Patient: sex F, age 58
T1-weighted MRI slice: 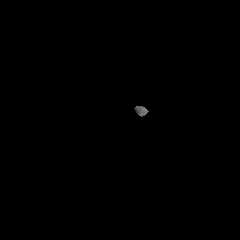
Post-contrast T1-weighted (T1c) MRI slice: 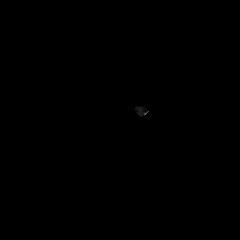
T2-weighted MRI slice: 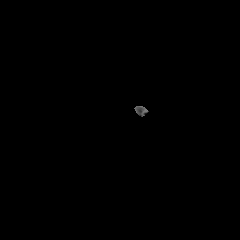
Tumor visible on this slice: no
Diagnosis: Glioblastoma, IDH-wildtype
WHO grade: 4